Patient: sex F, age 65
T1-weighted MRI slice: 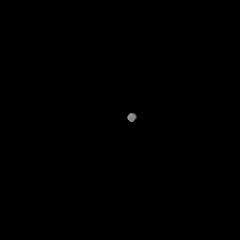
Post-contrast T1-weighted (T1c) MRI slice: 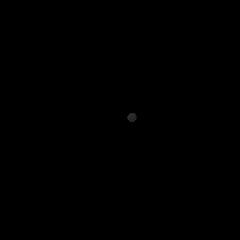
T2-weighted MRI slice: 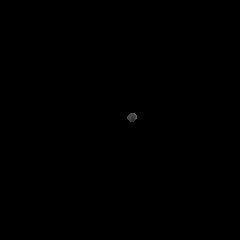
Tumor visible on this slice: no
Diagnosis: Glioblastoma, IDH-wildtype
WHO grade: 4